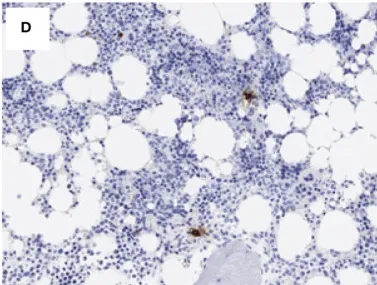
Mast cells [; tryptase, 200x], which appear scattered.
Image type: pathology (giemsa)